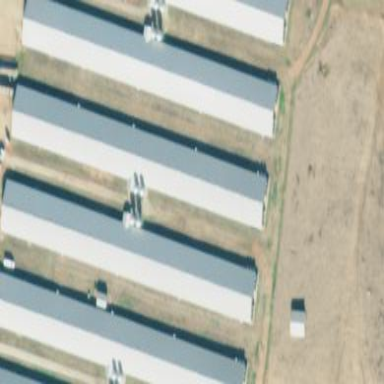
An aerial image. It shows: Poultry house.